Question: If class 'Admin' job is to create another class 'Lecturer', what relation should i put between them
and should GUI include into class diagram

(Image with better resolution: <URL>
Am i doing this right?
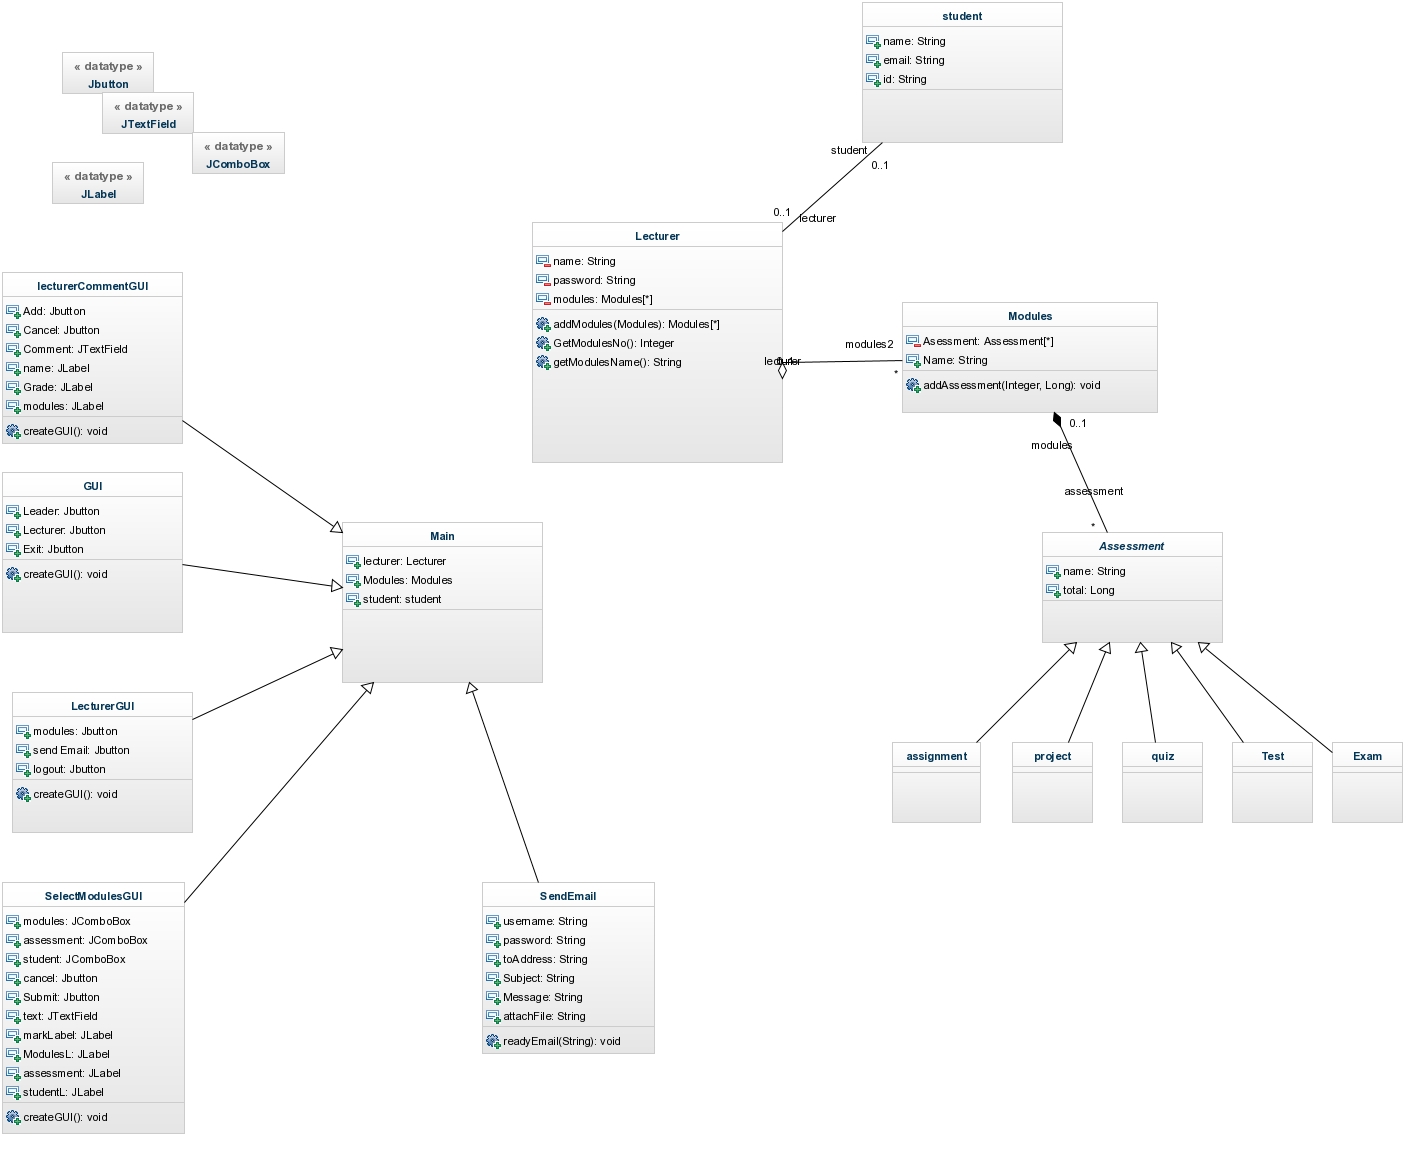
Answer: The relation you may use is
> Source: <URL>
For one example of it's use in UML class diagram see <URL>
For an example of <URL>
You can mix whatever set of classes coming from whichever <URL> freely. It is just a matter of taste and matter of what you want to show/emphasize.